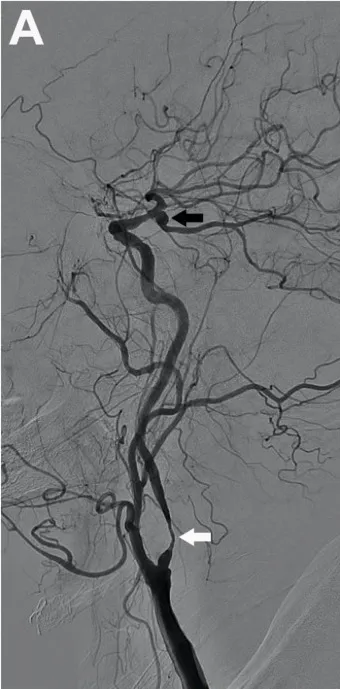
A 70-year-old man with severe stenosis in the left internal carotid artery (the white arrow) coexisted with an ipsilateral unruptured posterior communicating aneurysm (the black arrow), measuring 5 mm (A). A single-stage endovascular procedure was implemented. After stent placement of the left internal carotid artery, stent-assisted embolization of the ipsilateral tandem aneurysm was applied.
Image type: radiology (ct)